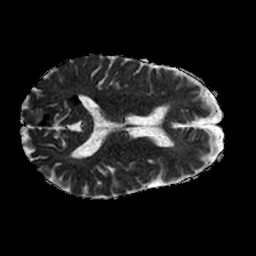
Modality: ADC
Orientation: axial
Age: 75
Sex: male
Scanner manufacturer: philips
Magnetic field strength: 1.5 T
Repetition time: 3.394 s
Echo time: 0.06899 s